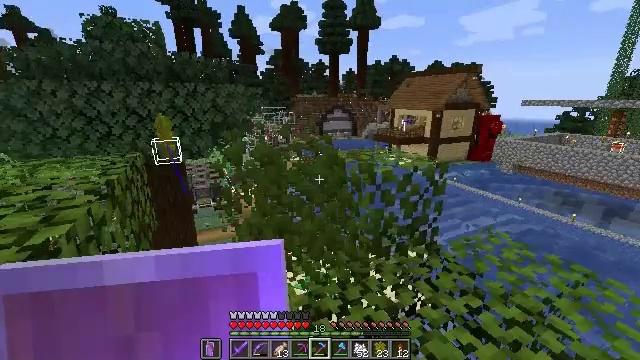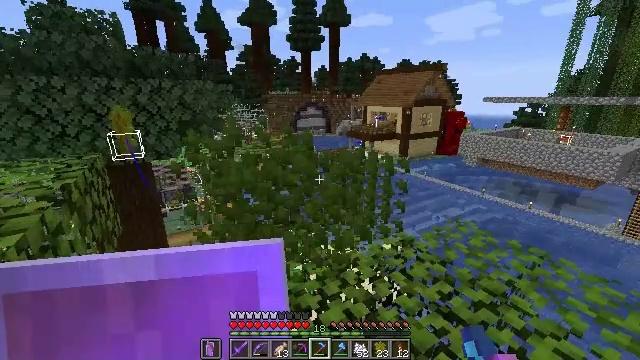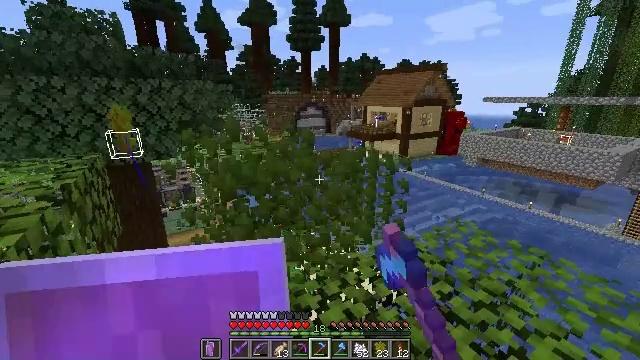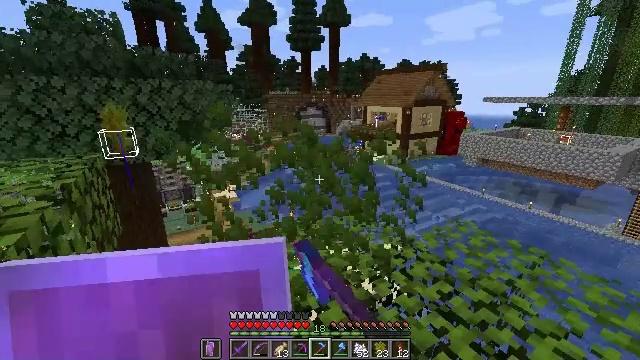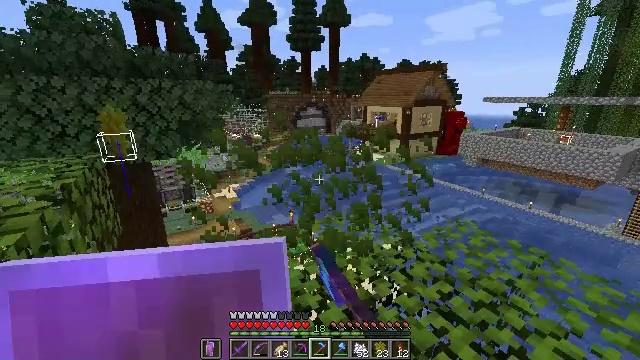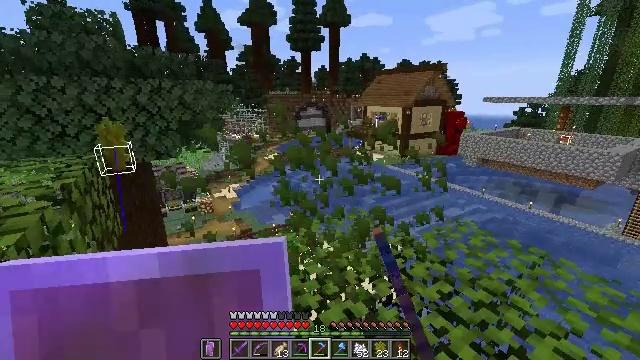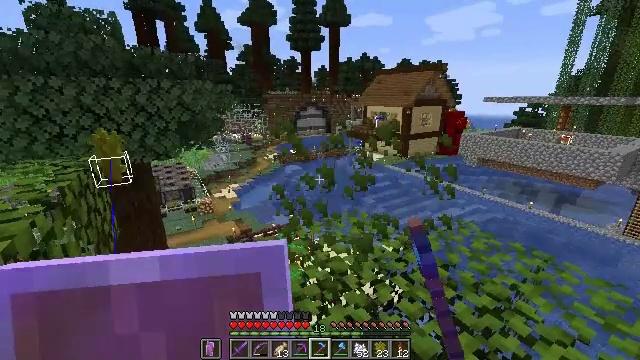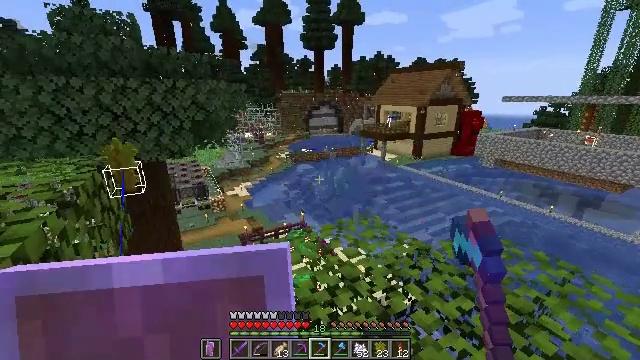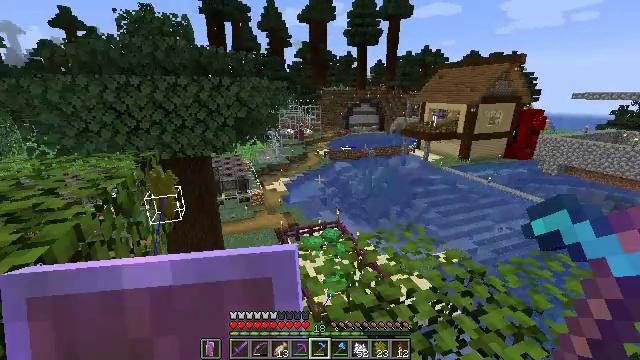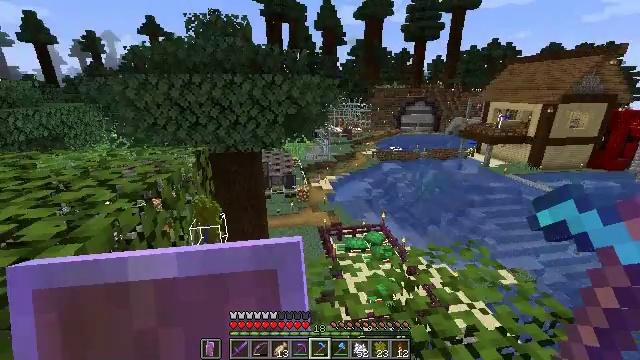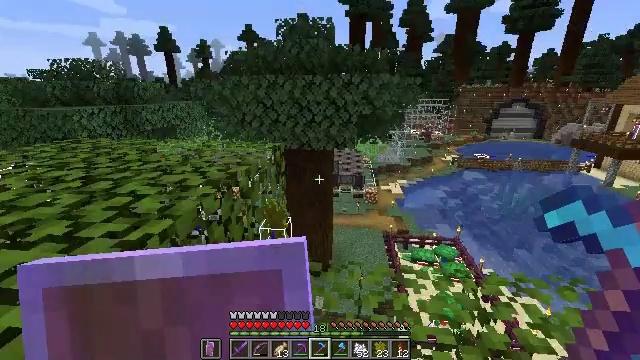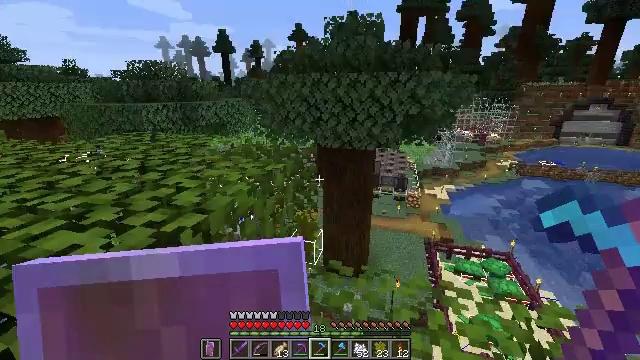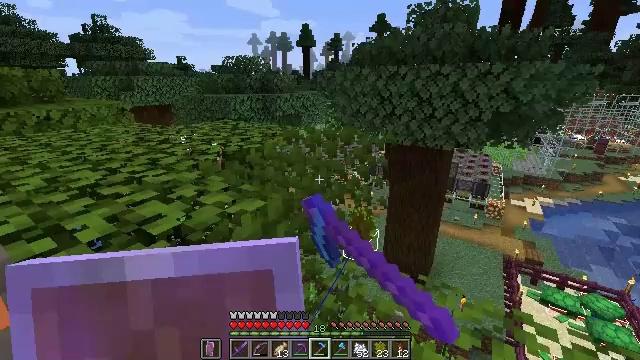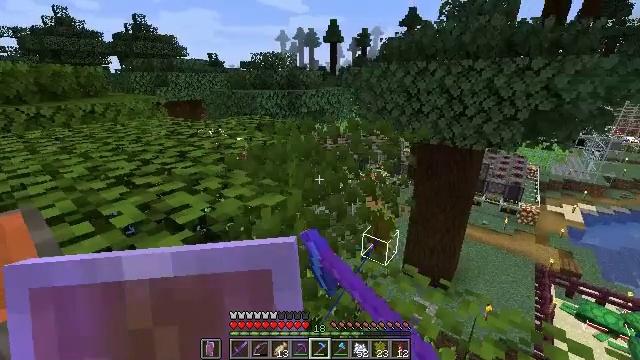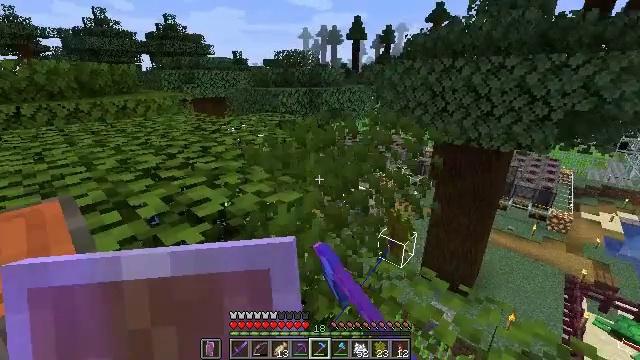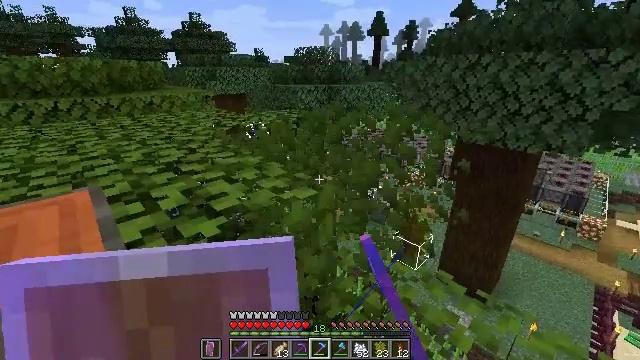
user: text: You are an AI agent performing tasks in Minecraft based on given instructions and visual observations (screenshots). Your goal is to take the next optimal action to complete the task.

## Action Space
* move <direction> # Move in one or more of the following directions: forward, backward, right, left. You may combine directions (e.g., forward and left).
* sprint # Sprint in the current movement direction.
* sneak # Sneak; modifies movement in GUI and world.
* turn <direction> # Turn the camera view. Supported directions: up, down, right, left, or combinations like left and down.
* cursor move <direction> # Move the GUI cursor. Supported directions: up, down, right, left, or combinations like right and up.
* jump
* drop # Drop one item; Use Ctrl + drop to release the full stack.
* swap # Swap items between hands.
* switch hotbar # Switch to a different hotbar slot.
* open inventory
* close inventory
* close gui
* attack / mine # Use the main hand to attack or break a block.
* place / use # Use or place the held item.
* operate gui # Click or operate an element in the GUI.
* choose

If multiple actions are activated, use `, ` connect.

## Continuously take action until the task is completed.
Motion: motion action
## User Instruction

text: Remove acacia leaves from the branches.
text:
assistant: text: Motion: turn right, attack / mine
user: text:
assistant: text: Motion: attack / mine
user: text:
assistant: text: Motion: attack / mine
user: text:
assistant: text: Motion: attack / mine
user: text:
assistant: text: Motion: attack / mine
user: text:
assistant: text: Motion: move forward, attack / mine
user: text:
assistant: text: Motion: move forward, turn left, attack / mine
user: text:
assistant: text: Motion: move forward, turn left, attack / mine
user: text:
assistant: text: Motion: move forward, turn left, attack / mine
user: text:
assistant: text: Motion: turn left, attack / mine
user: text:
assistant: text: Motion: turn left, attack / mine
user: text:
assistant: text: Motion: turn left and down, attack / mine
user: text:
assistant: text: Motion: turn left, attack / mine
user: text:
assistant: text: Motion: turn left, attack / mine
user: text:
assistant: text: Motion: turn left, attack / mine
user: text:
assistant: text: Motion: turn left, attack / mine
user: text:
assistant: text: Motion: turn left, attack / mine
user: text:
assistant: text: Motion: turn left, attack / mine
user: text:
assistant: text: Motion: turn left, attack / mine
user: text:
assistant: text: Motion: turn left, attack / mine
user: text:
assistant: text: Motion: turn left, attack / mine
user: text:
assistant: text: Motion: turn left and up, attack / mine
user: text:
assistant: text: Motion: turn left, attack / mine
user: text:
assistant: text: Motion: turn left, attack / mine
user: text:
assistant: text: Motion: attack / mine
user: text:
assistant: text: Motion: attack / mine
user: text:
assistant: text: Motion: attack / mine
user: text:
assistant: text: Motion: attack / mine
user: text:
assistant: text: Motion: turn right and up, attack / mine
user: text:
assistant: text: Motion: move forward, turn right and up, attack / mine